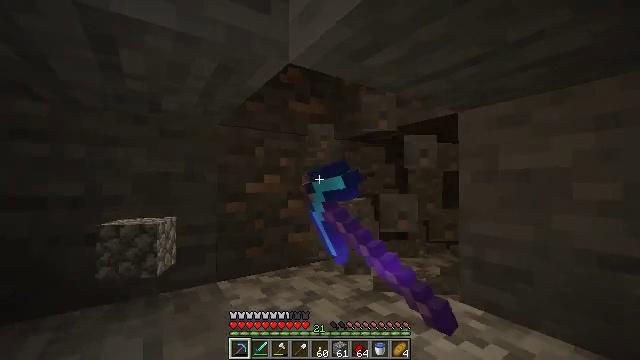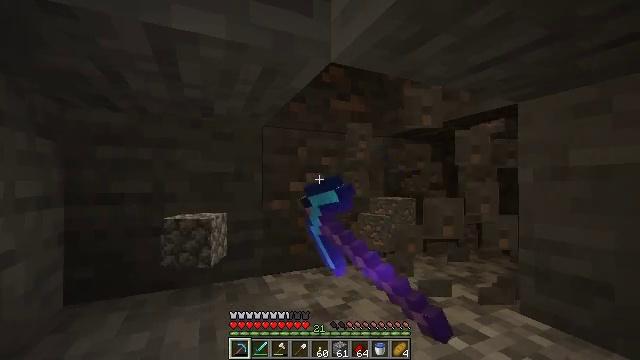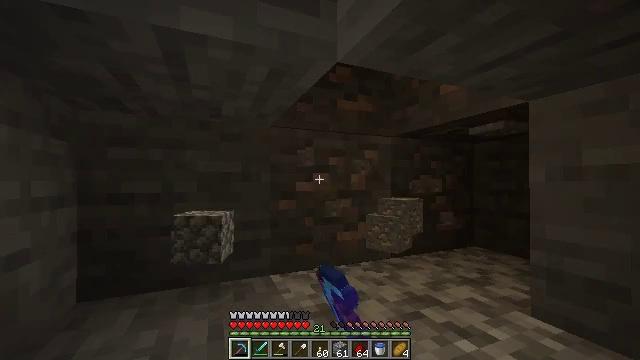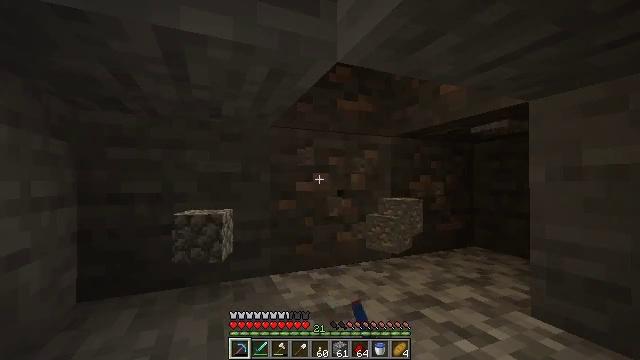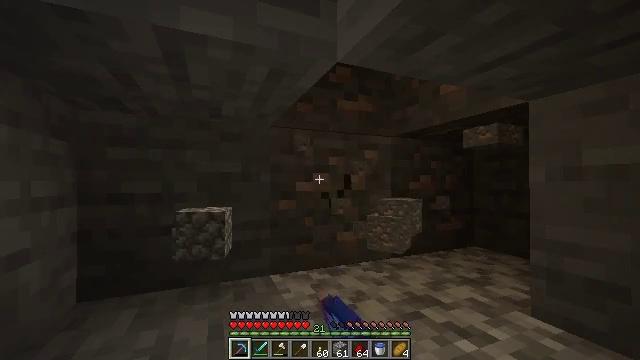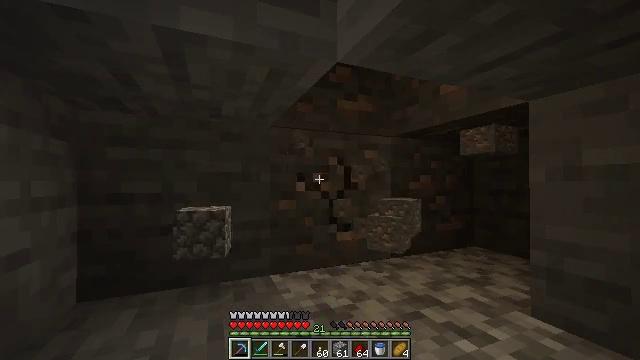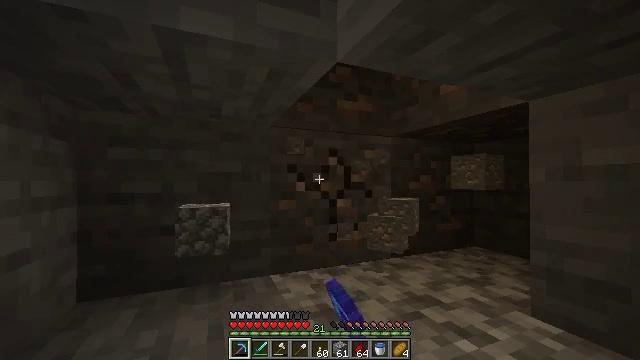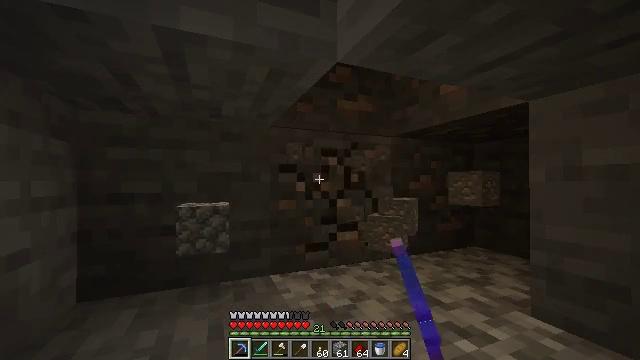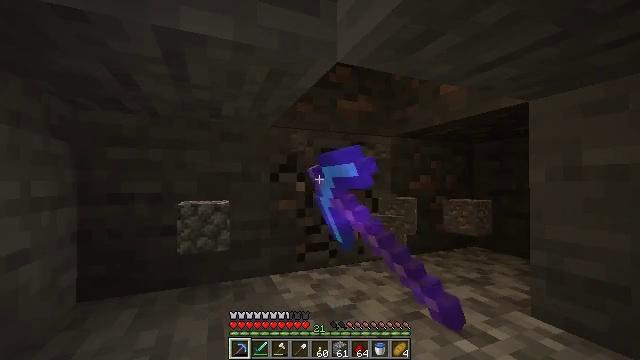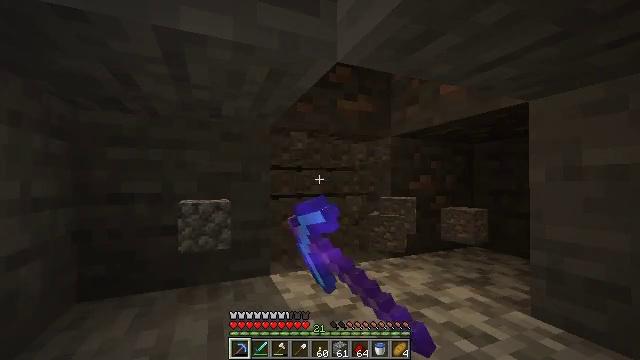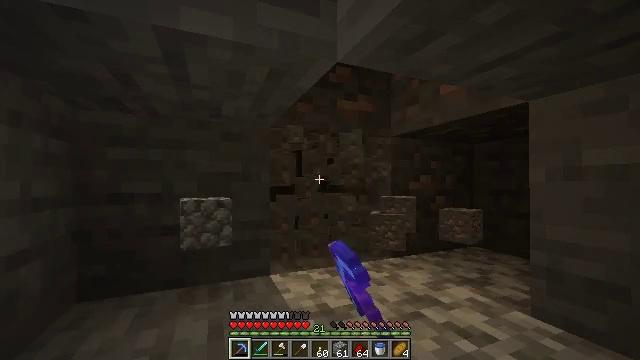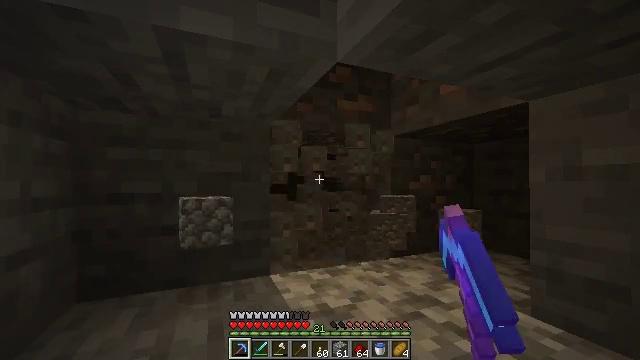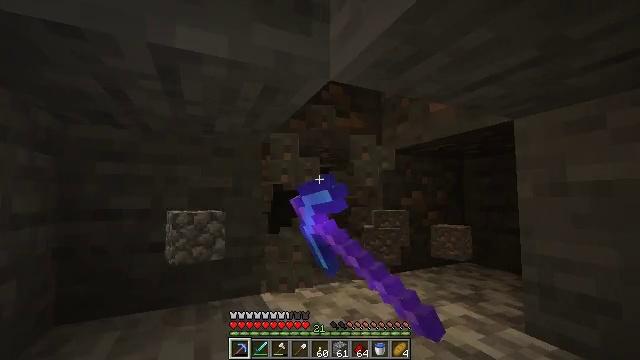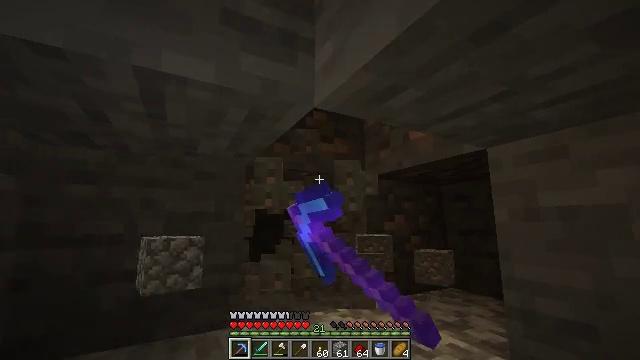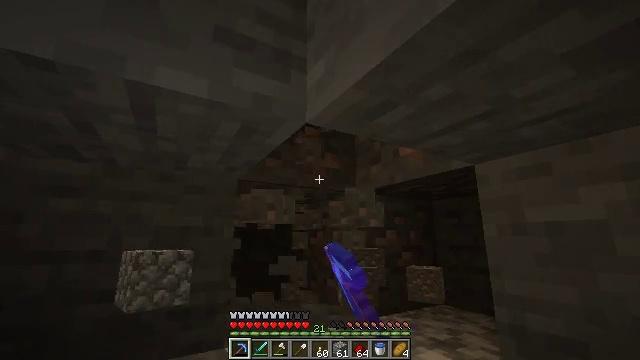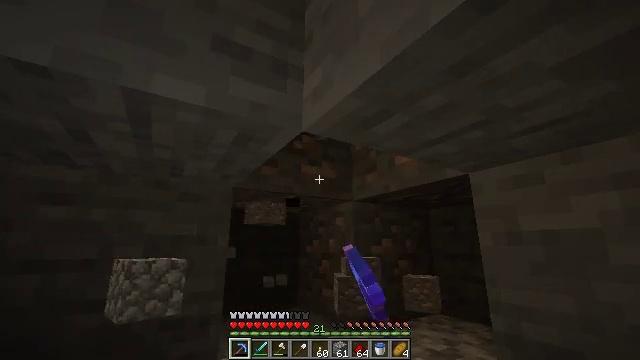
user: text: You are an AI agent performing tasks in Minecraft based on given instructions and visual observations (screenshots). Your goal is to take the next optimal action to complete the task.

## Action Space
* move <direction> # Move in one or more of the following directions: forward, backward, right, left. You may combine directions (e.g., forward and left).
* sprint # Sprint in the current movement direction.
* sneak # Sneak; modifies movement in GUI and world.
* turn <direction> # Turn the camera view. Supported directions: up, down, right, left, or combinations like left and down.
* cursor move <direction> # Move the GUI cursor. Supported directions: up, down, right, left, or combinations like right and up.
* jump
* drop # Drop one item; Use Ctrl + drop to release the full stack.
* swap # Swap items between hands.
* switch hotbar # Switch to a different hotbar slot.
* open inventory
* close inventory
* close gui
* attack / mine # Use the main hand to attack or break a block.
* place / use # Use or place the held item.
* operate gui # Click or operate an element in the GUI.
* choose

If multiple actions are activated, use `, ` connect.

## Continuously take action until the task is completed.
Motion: motion action
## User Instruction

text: Dig through stone to find iron ore.
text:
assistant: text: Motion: turn left, attack / mine
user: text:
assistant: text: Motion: turn left, attack / mine
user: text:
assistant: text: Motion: attack / mine
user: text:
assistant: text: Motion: attack / mine
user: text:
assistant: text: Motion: attack / mine
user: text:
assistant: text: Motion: attack / mine
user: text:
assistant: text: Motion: attack / mine
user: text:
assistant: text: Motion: attack / mine
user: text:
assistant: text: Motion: attack / mine
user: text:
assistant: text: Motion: attack / mine
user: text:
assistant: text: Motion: attack / mine
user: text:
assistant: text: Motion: turn right and up, attack / mine
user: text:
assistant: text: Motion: turn right and up, attack / mine
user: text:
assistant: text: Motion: turn right and up, attack / mine
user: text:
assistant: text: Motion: turn up, attack / mine
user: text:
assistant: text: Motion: attack / mine
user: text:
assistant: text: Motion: attack / mine
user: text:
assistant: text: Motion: attack / mine
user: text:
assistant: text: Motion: attack / mine
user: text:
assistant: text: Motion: attack / mine
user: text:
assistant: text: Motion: attack / mine
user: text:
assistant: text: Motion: attack / mine
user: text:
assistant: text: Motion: turn right and down, attack / mine
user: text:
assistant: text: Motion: turn right and down, attack / mine
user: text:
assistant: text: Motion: turn right, attack / mine
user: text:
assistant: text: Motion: turn right, attack / mine
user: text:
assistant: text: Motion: attack / mine
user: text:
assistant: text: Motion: attack / mine
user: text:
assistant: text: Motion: turn up, attack / mine
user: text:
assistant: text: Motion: attack / mine